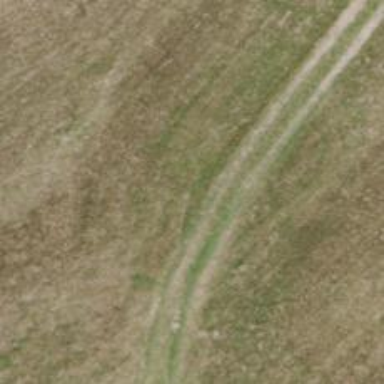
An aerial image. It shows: Track road with grade3 tracktype.